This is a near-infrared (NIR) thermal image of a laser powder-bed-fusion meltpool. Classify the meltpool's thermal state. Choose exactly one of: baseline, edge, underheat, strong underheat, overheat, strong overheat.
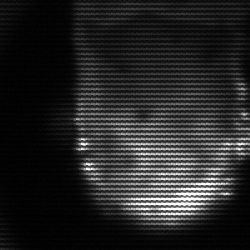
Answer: baseline